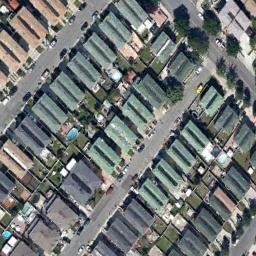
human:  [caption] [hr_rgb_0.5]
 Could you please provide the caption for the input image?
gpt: A dense residential area has lots of houses with different colors of roofs while some roads go through the residential area .

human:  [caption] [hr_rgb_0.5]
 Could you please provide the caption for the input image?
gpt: There are many roads and neatly arranged houses and trees and many vehicles in densely populated areas .

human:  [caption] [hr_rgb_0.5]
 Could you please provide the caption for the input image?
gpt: The dense residential is next to the road with some cars .

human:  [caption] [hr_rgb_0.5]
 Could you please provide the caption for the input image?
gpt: There are trees all around the house .

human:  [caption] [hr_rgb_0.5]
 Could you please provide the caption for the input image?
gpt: There are some green buildings on dense residential area .